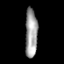
Tissue: prostate
Cell type: T cells
Senescence score: 0.7111
Nuclear area (px): 585
Mean DAPI intensity: 159.162